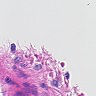
Metastatic tissue present: no